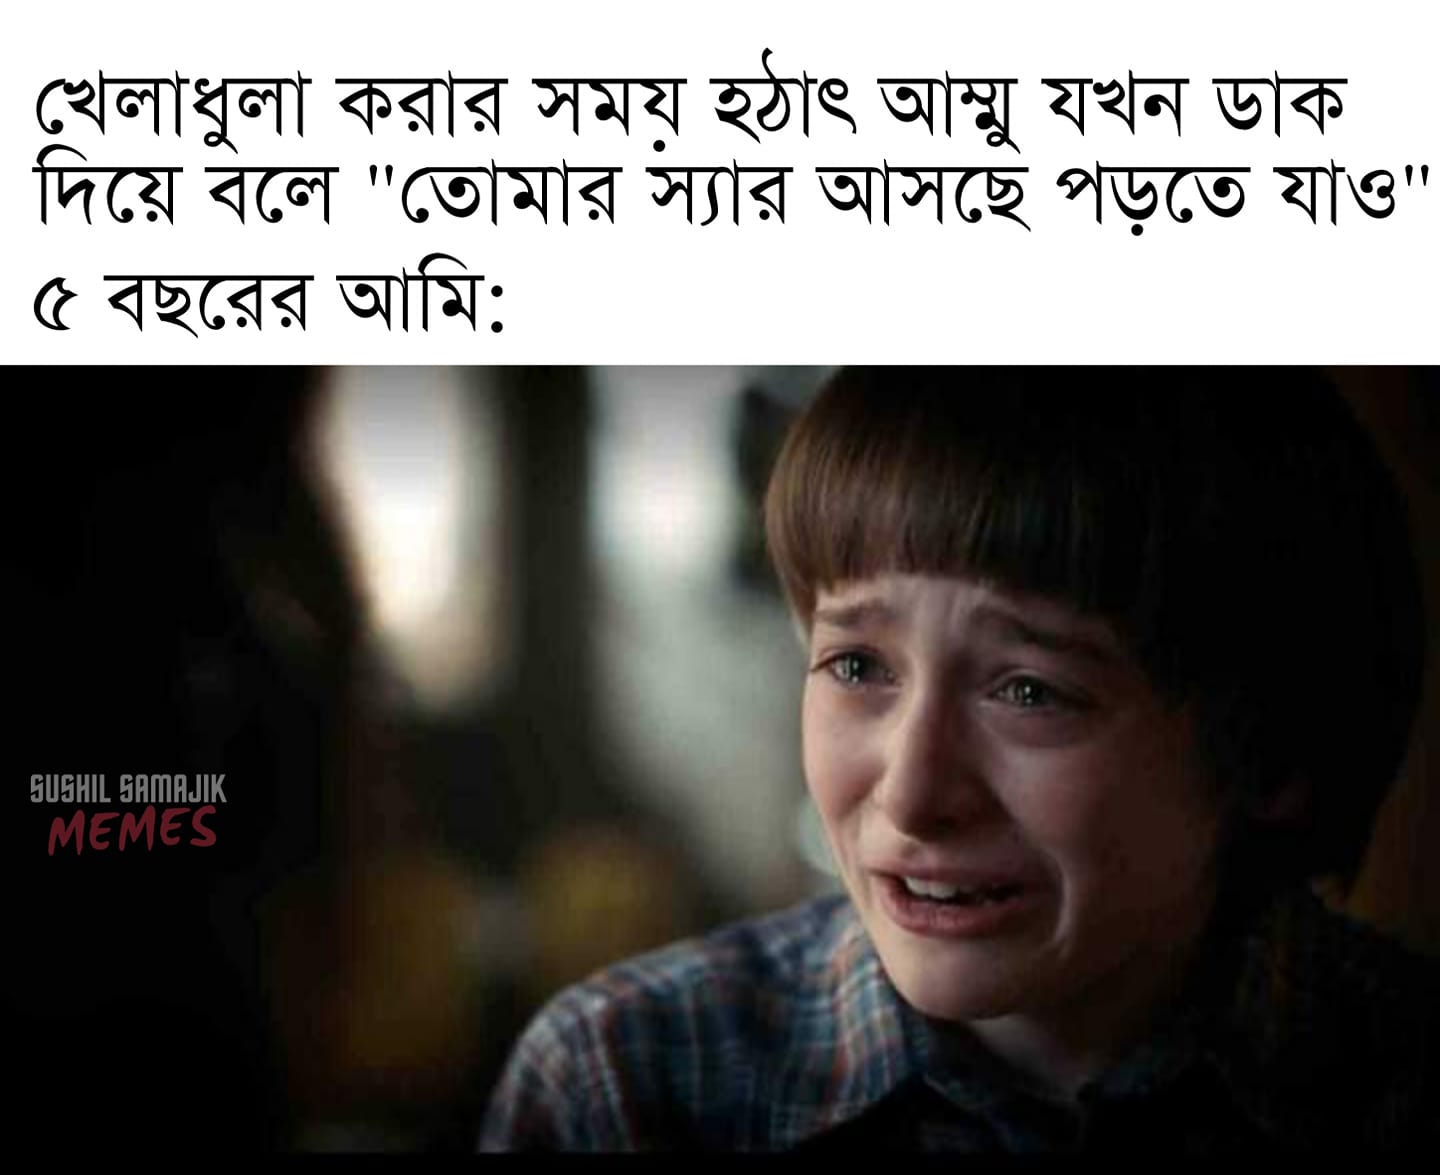
Caption: খেলাধুলা করার সময় হঠাত আম্মু যখন ডাক দিয়ে বলে " তোমার স্যার আসছে পড়তে যাও "    ৫ বছরের আমি :
Label: non-hate